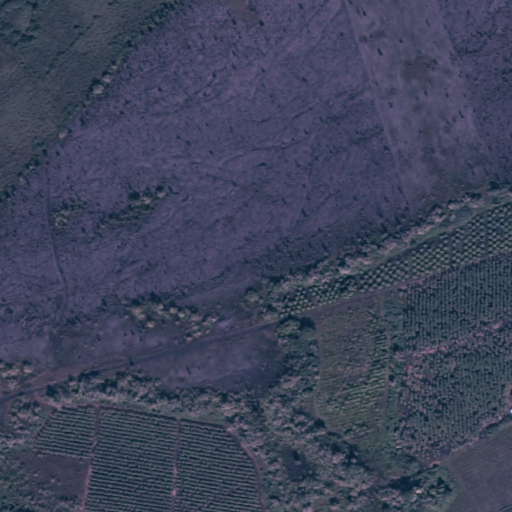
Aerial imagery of lava area in Hawaii named Kii Lava Flow of 1955 containing only unknown